Question: I'm searching for a way to reverse my firebase list in real time.
: I get this firebase list:
> {apple, orange, banana}; == After reverse => {banana, orange, apple}
And if I add new item , my list should be like this :
> {apple, orange, banana, other} == reversed => {other, banana, orange, apple}
I used this code to try to reverse the list but there is an error:
'''
<div *ngFor="let f of fruitsList | reverse async">
'''
Also I checked this one but the list didn't reverse
'''
<div *ngFor="let f of fruitsList | async reverse">
'''
I checked this link [ https://stackoverflow.com/questions/40293539/is-it-possible-to-reverse-a-firebase-list ] but not as I want
It's fine when I run the application but when I add any new item the list shown as a picture.

Note: FruitList defined as
'''
Public fruitList: FirebaseListObservable<any[]>
'''
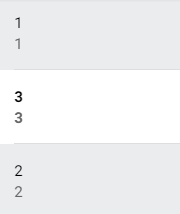
Answer: try
'''
<div *ngFor="let f of fruitsList.reverse() | async ">
'''
Thanks,
O
This would work for a simple array. For a FireBaseObservable then you would want to do something like this (taken from here <URL> Create a pipe like this
'''
import { Pipe, PipeTransform } from '@angular/core';
@Pipe({
name: 'reverse'
})
export class ReversePipe implements PipeTransform {
transform(value) {
if (!value) return;
return value.reverse();
}
}
'''
and use it like this
'''
<div *ngFor="let f of fruitsList | async | reverse">
'''